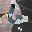
Label: 6